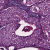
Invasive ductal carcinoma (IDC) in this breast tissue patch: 0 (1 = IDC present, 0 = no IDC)